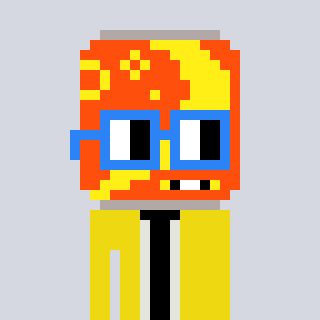
a pixel art character with square blue glasses, a pop-shaped head and a yellow-colored body on a cool background